Question: Is it possible to change the border color of a combobox dropdown list in c#?

I want to change the white border to a darker shade to match the dark scheme. I searched through the .net documentation and found the 'DropDownList.BorderStyle' property. However, I'm not sure if this will work. I am using WinForms.
Here is the class I'm using for the combobox:
'''
public class FlattenCombo : ComboBox
{
private Brush BorderBrush = new SolidBrush(SystemColors.WindowFrame);
private Brush ArrowBrush = new SolidBrush(SystemColors.ControlText);
private Brush DropButtonBrush = new SolidBrush(SystemColors.Control);
private Color _borderColor = Color.Black;
private ButtonBorderStyle _borderStyle = ButtonBorderStyle.Solid;
private static int WM_PAINT = 0x000F;
private Color _ButtonColor = SystemColors.Control;
public Color ButtonColor
{
get { return _ButtonColor; }
set
{
_ButtonColor = value;
DropButtonBrush = new SolidBrush(this.ButtonColor);
this.Invalidate();
}
}
protected override void WndProc(ref Message m)
{
base.WndProc(ref m);
switch (m.Msg)
{
case 0xf:
Graphics g = this.CreateGraphics();
Pen p = new Pen(Color.Black);
g.FillRectangle(BorderBrush, this.ClientRectangle);
//Draw the background of the dropdown button
Rectangle rect = new Rectangle(this.Width - 17, 0, 17, this.Height);
g.FillRectangle(DropButtonBrush, rect);
//Create the path for the arrow
System.Drawing.Drawing2D.GraphicsPath pth = new System.Drawing.Drawing2D.GraphicsPath();
PointF TopLeft = new PointF(this.Width - 13, (this.Height - 5) / 2);
PointF TopRight = new PointF(this.Width - 6, (this.Height - 5) / 2);
PointF Bottom = new PointF(this.Width - 9, (this.Height + 2) / 2);
pth.AddLine(TopLeft, TopRight);
pth.AddLine(TopRight, Bottom);
g.SmoothingMode = System.Drawing.Drawing2D.SmoothingMode.HighQuality;
//Determine the arrow's color.
if (this.DroppedDown)
{
ArrowBrush = new SolidBrush(SystemColors.HighlightText);
}
else
{
ArrowBrush = new SolidBrush(SystemColors.ControlText);
}
//Draw the arrow
g.FillPath(ArrowBrush, pth);
break;
default:
break;
}
}
[Category("Appearance")]
public Color BorderColor
{
get { return _borderColor; }
set
{
_borderColor = value;
Invalidate(); // causes control to be redrawn
}
}
[Category("Appearance")]
public ButtonBorderStyle BorderStyle
{
get { return _borderStyle; }
set
{
_borderStyle = value;
Invalidate();
}
}
protected override void OnLostFocus(System.EventArgs e)
{
base.OnLostFocus(e);
this.Invalidate();
}
protected override void OnGotFocus(System.EventArgs e)
{
base.OnGotFocus(e);
this.Invalidate();
}
protected override void OnResize(EventArgs e)
{
base.OnResize(e);
this.Invalidate();
}
}
'''
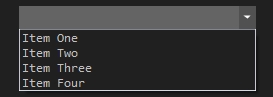
Answer: I wrestled with this for far too long. I see from a previous question you asked that you've got code from: <URL> and have set the BackColor:
'''
protected override void WndProc(ref Message m)
{
base.WndProc(ref m);
switch (m.Msg)
{
case 0xf:
base.BackColor = Color.Black;
'''
Using the WndProc, this was the closest I got but it didn't color the dropdownlists' Popup/ItemSelection border:
...
'''
if (this.DroppedDown)
{
ArrowBrush = new SolidBrush(SystemColors.HighlightText);
Rectangle dropDownBounds = new Rectangle(0, 0, Width,Height + DropDownHeight );
//ControlPaint.DrawBorder(g, dropDownBounds, _borderColor, _borderStyle);
ControlPaint.DrawBorder(g, dropDownBounds, _borderColor,1, ButtonBorderStyle.Dotted ,Color.GreenYellow,1,ButtonBorderStyle.Solid ,Color.Gold,1,ButtonBorderStyle.Dashed,Color.HotPink,1,ButtonBorderStyle.Solid);
}
'''
It turns out that the class needed to do this is private and the recommendation is use WPF:
<URL>
<URL> it still doesn't work and flickers horribly.
Other suggestion besides WPF, rewrite Combobox .Net Framework code: <URL>